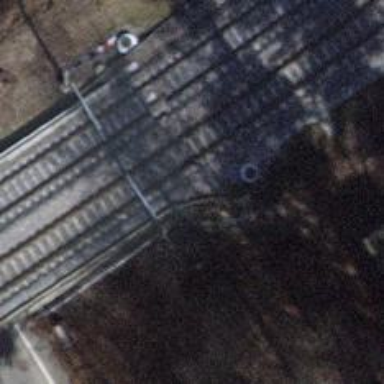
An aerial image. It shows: Metal steps along the road.